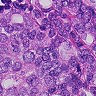
Metastatic tissue present: yes